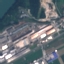
Land use / land cover: Industrial